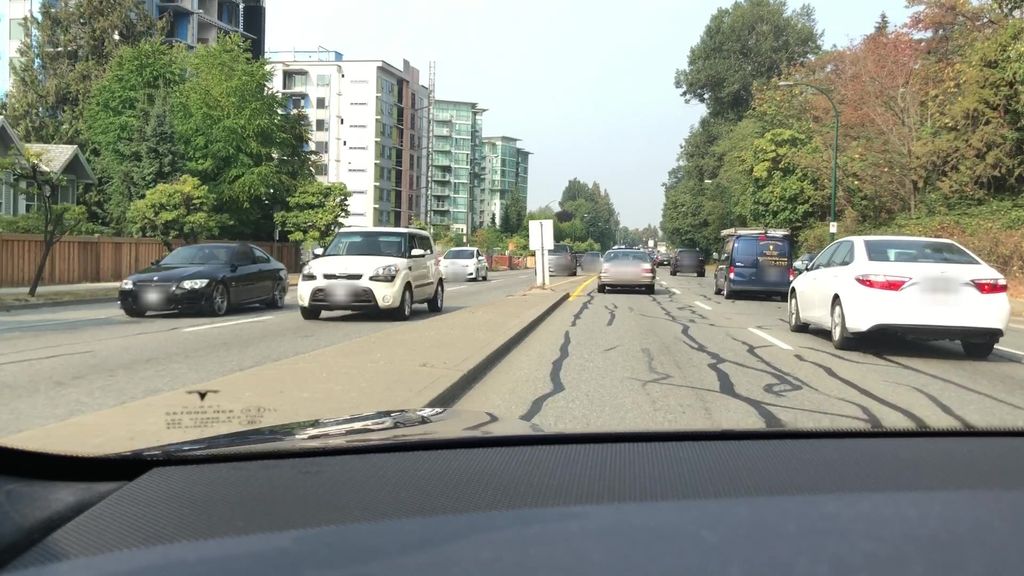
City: vancouver